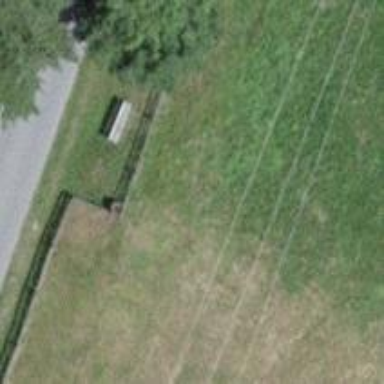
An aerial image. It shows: Bench for seating.